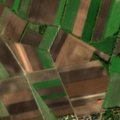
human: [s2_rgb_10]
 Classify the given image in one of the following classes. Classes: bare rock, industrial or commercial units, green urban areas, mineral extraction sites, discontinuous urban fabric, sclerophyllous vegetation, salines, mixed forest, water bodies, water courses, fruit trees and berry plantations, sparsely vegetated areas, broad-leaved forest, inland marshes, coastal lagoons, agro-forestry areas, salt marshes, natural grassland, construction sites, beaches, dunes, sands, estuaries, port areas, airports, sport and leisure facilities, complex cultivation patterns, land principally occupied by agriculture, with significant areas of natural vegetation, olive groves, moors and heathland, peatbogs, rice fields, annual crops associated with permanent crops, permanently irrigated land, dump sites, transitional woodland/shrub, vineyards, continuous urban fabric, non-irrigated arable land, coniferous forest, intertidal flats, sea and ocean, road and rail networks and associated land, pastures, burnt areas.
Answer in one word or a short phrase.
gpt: discontinuous urban fabric, non-irrigated arable land